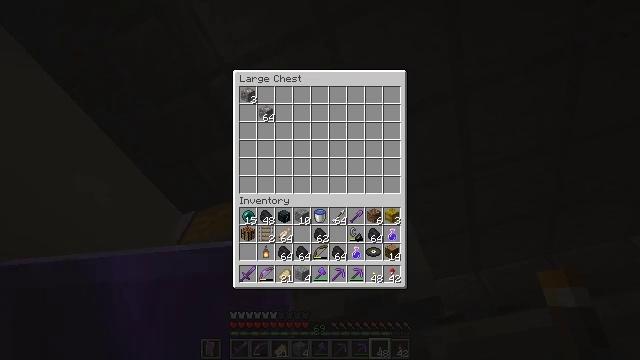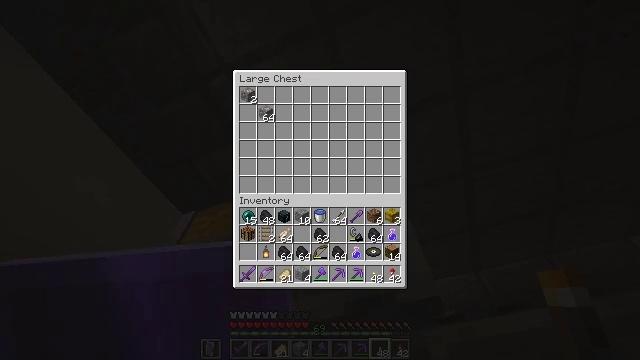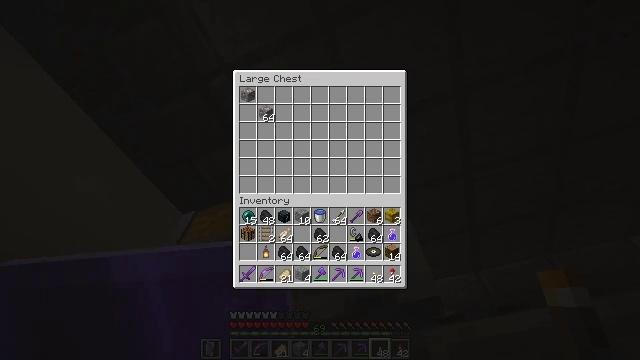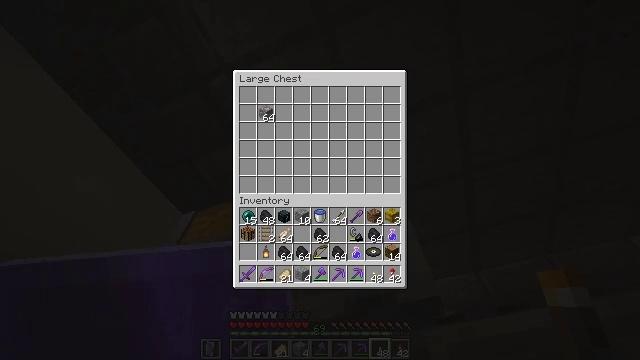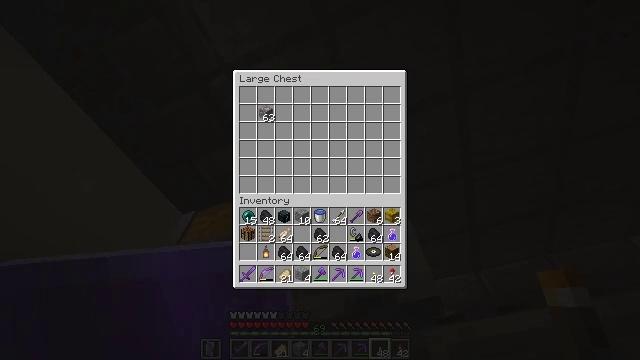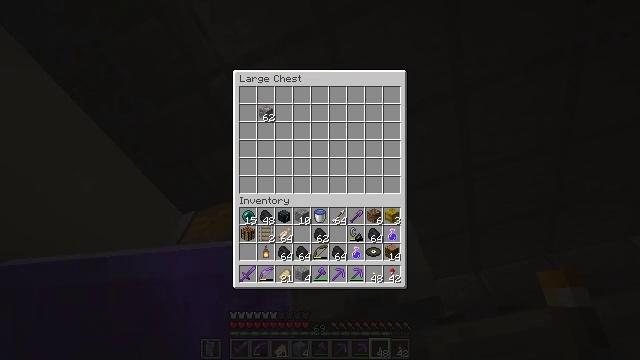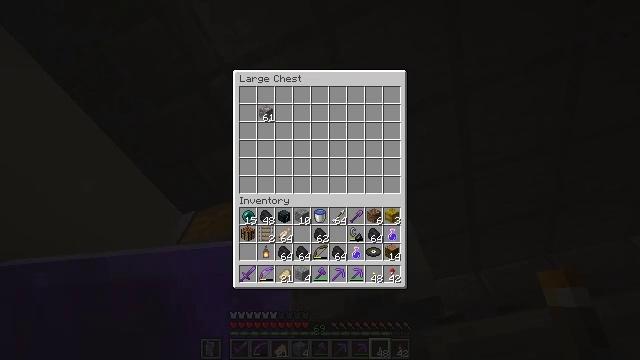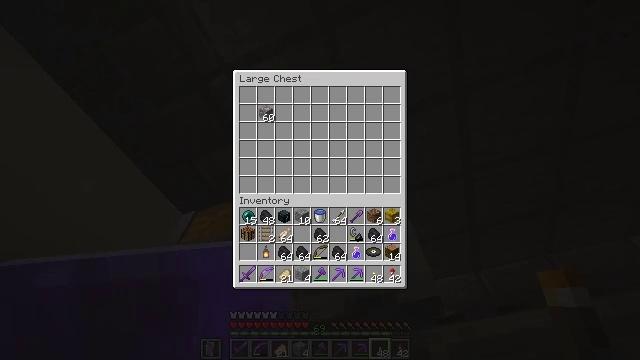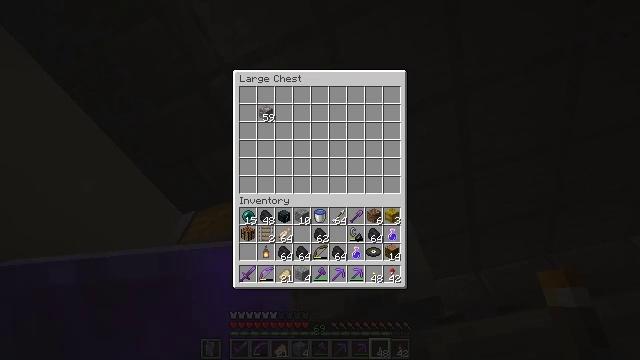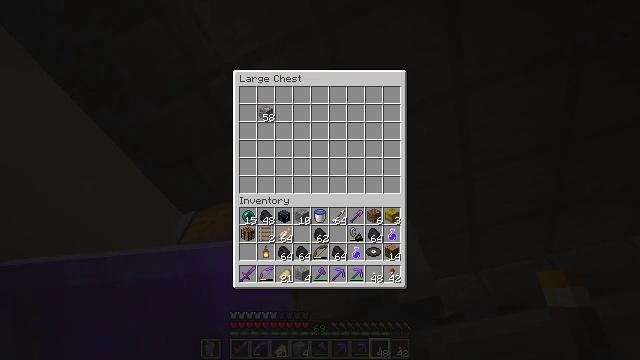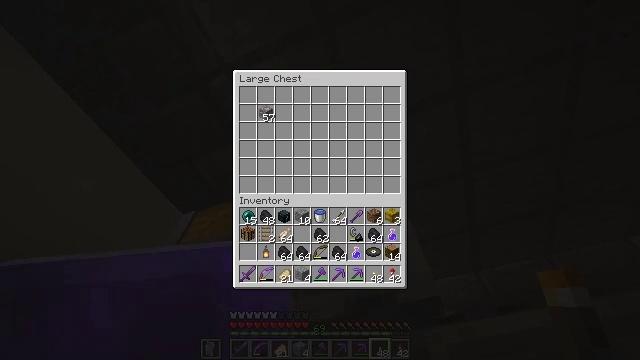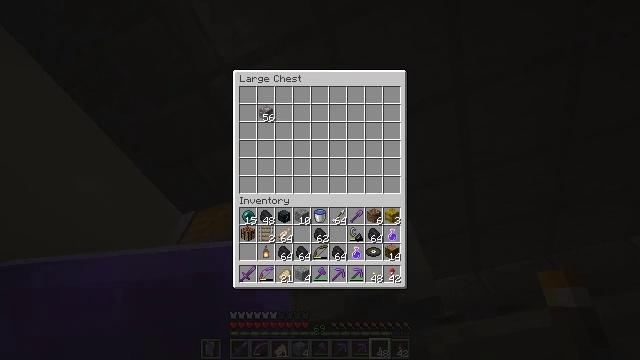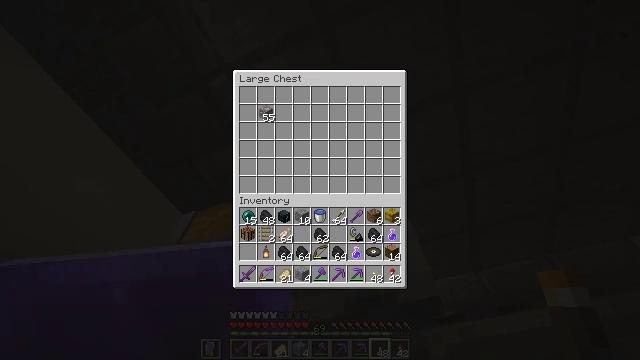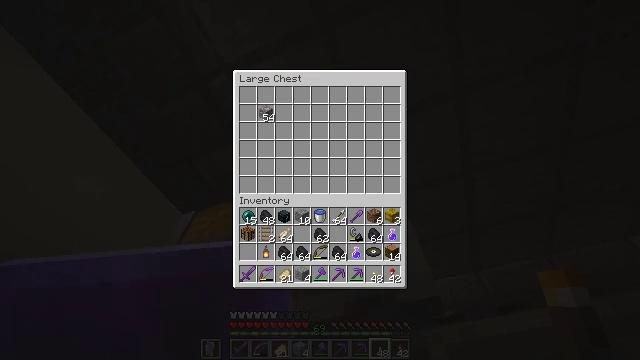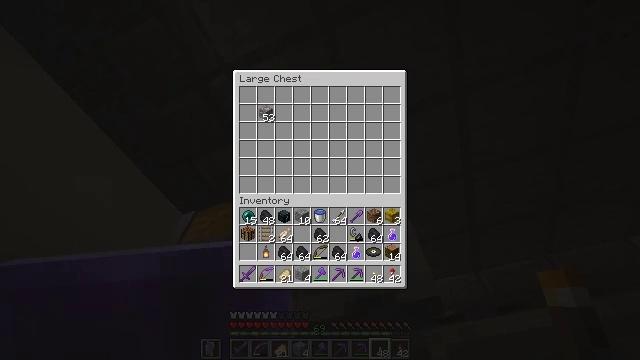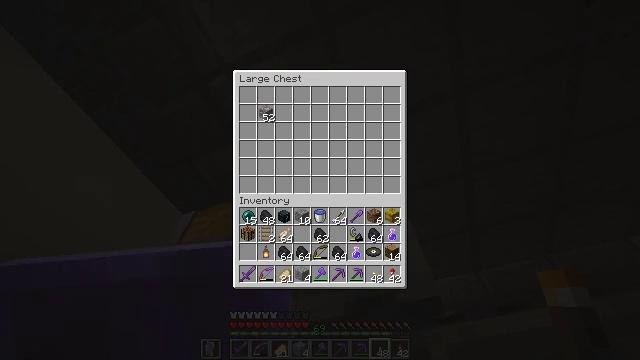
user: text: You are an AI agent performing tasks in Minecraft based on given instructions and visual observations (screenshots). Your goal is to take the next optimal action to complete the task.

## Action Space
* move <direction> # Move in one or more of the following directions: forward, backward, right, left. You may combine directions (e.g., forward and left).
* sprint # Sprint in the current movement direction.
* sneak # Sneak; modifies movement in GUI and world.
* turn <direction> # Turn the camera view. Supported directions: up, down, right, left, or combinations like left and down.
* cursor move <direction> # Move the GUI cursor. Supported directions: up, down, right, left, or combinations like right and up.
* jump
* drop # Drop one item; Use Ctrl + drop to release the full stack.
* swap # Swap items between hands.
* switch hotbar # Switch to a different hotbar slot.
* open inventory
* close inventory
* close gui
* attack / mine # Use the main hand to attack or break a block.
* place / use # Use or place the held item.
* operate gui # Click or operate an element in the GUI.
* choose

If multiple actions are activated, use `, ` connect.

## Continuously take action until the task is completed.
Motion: motion action
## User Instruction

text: Combine four andesite in the crafting table to craft polished andesite.
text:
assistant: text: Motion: no_op
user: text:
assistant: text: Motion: no_op
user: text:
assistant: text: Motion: no_op
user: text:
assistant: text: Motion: no_op
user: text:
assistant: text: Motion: no_op
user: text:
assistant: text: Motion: no_op
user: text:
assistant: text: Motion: no_op
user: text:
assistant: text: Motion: no_op
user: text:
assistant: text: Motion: no_op
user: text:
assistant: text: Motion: no_op
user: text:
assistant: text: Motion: no_op
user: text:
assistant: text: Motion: no_op
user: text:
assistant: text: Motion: no_op
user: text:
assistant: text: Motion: no_op
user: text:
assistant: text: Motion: no_op
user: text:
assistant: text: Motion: no_op
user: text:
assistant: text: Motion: no_op
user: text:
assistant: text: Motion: no_op
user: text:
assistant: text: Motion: no_op
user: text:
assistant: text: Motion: no_op
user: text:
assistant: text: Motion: no_op
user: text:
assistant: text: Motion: no_op
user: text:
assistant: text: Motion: no_op
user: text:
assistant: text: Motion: no_op
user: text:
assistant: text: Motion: no_op
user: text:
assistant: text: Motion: no_op
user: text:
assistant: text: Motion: no_op
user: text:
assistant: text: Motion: no_op
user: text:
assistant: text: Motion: no_op
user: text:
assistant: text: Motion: no_op